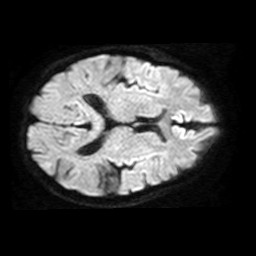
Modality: TRACE
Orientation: axial
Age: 58
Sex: male
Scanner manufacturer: philips
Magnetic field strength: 1.5 T
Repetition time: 4.975 s
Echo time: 0.07843 s